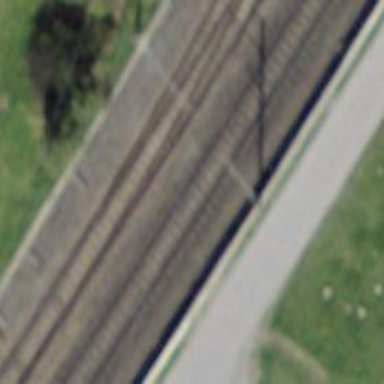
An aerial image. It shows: Railway switch.